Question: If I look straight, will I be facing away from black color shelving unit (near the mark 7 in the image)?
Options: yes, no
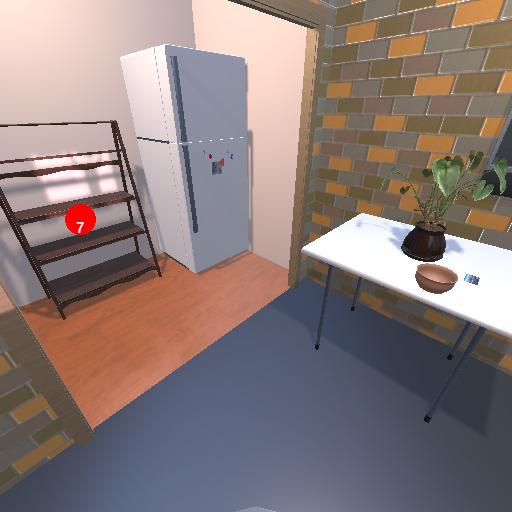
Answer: yes